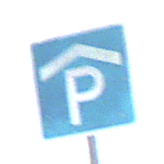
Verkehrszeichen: Parkhaus
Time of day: Midday
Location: Outdoor (Suburban)
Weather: Overcast
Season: NotSpecified
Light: Natural